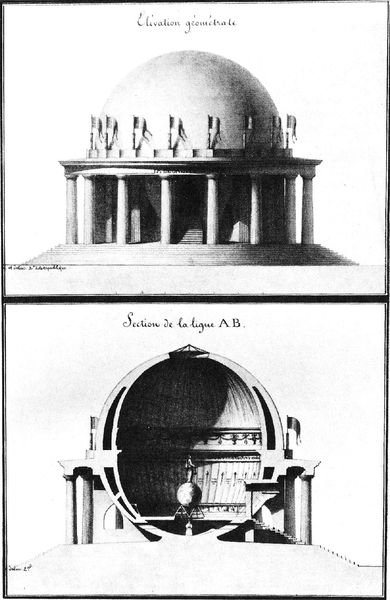
Titel: Entwurf für den “Temple consacré à l’égalité”
Künstler: Jean Jaques Lequeu
Schlagwörter: weiß, frankreich, schwarz, säule, säulen, gebäude, architektur, kreis, rund, turm, bogen, fahnen, zwei, fahne, grafik, französisch, kuppel, treppe, treppen, aufgang, halle, oben, unten, offen, technik, druck, stich, kugel, entwurf, trommel, flaggen, globus, querschnitt, mausoleum, section, ab, ligue